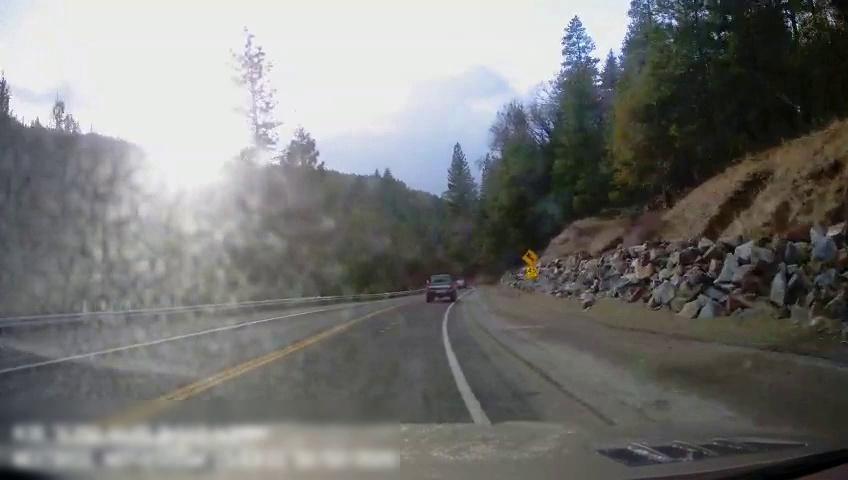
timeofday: Day
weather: Sunny
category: Drivable Space
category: Vehicles | Car
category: Vehicles | Truck
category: Lanes | Current Lane
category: Lanes | Current Lane
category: Lanes | Alternate Lane
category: Traffic | Signs
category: Traffic | Signs